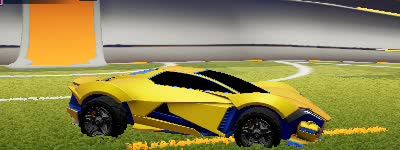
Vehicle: werewolf